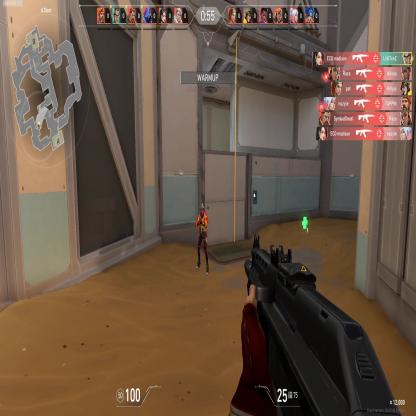
Label: enemy